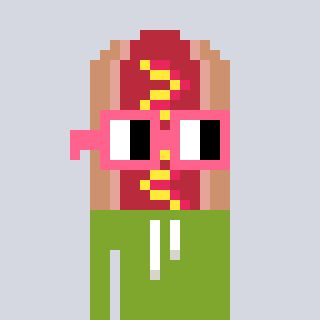
a pixel art character with square pink glasses, a hotdog-shaped head and a slimegreen-colored body on a cool background